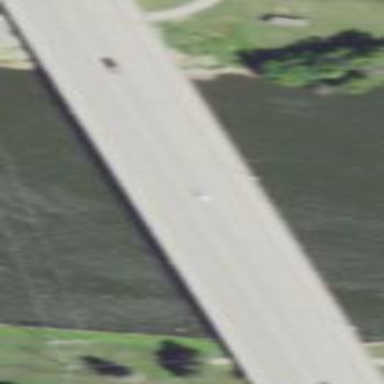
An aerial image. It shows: Man-made bridge.